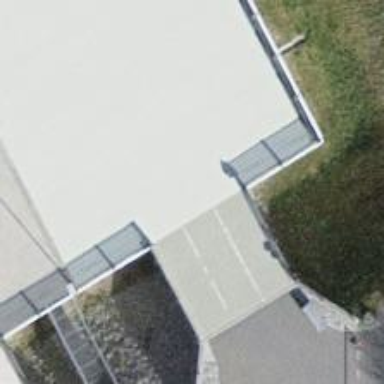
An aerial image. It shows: The entrance to rooftop parking area.